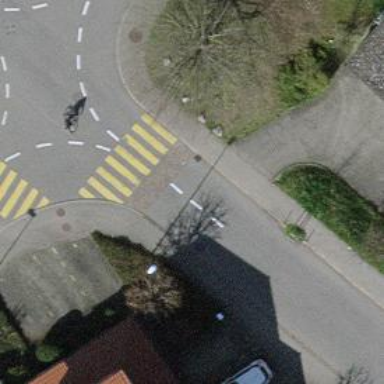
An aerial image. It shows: Marked road crossing.